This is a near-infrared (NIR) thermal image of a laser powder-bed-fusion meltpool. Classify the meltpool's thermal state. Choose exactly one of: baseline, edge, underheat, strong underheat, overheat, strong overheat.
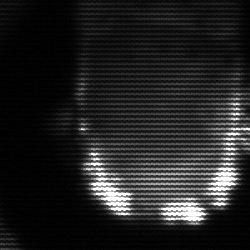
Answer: baseline